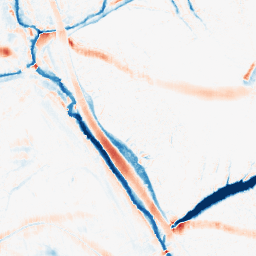
Category: morphological
Decomposition family: morphological_ellipse
Decomposition parameters: operation: average
width: 20
height: 10
Upsampling method: edge_directed
Upsampling parameters: scale: 2
Upsampling scale: 2